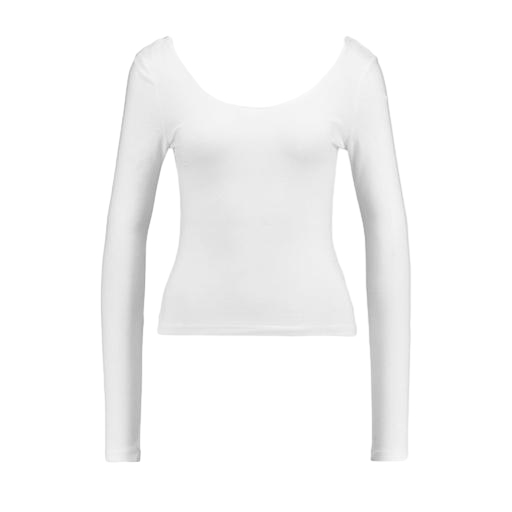
white long-sleeve top, white women's heattech extra warm scoop neck tee, white women's long-sleeve top, white background